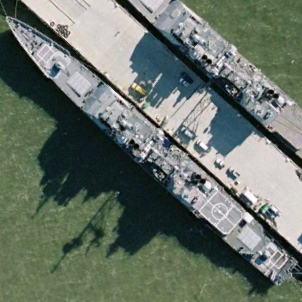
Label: cruiser